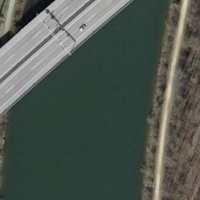
EUNIS habitat code: 57
Species observed at this site:
Milvus milvus